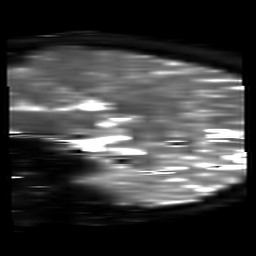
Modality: T2starmap
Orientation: sagittal
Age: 63
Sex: male
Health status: ill